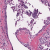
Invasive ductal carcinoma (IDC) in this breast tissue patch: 1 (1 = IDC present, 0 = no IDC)